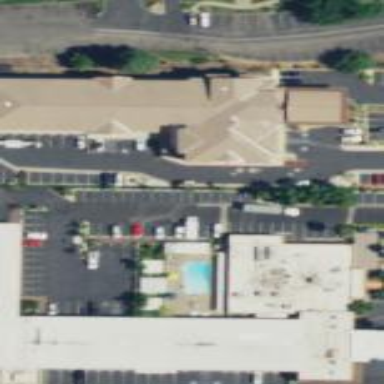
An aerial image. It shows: Hotel building.